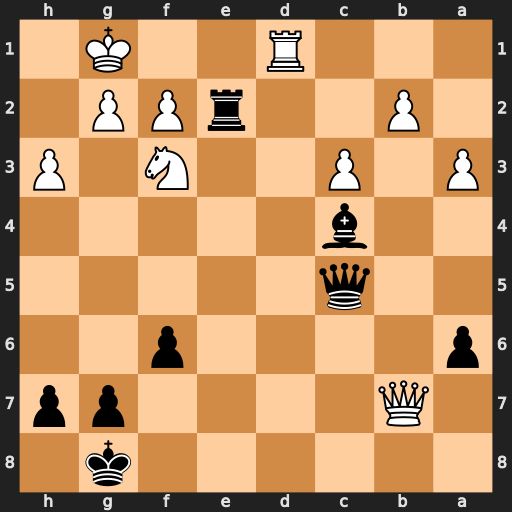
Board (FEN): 6k1/1Q4pp/p4p2/2q5/2b5/P1P2N1P/1P2rPP1/3R2K1
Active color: b
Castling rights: -
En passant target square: -
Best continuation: Qxf2+ Kh2 Qxg2#